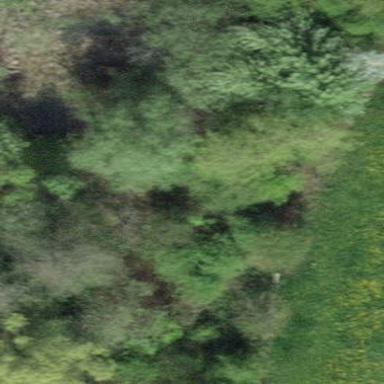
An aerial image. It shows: Pond with natural water.